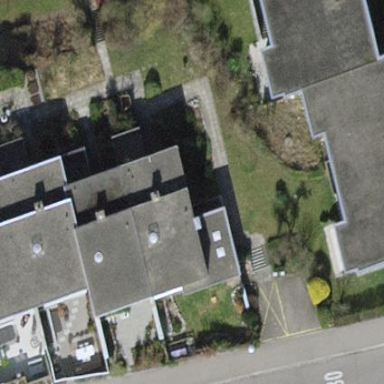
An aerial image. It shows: House with flat roof.